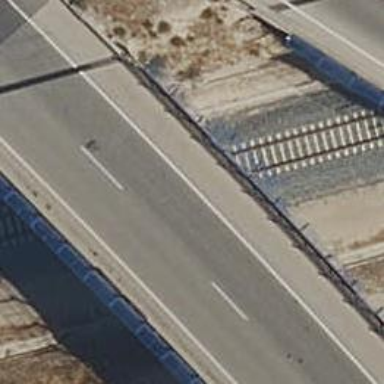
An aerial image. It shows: Bridge on motorway link.